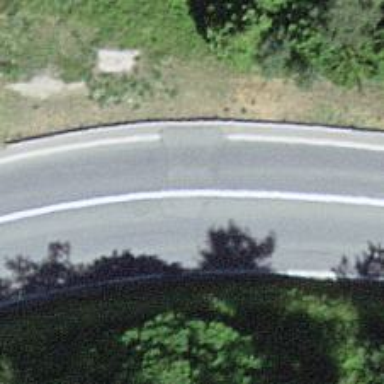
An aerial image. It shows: Secondary road with asphalt surface.